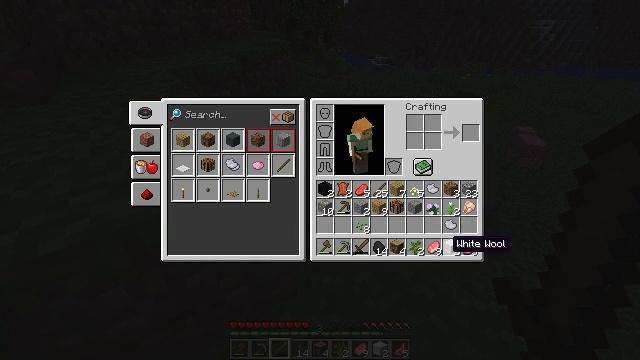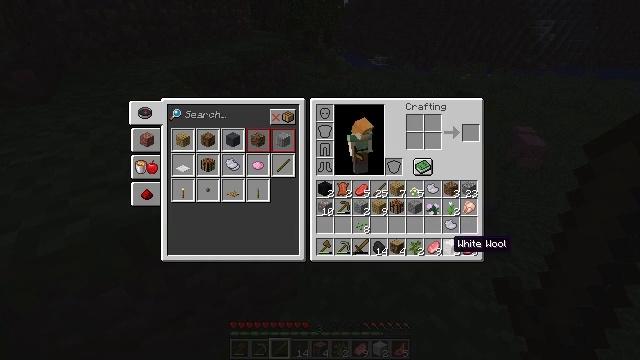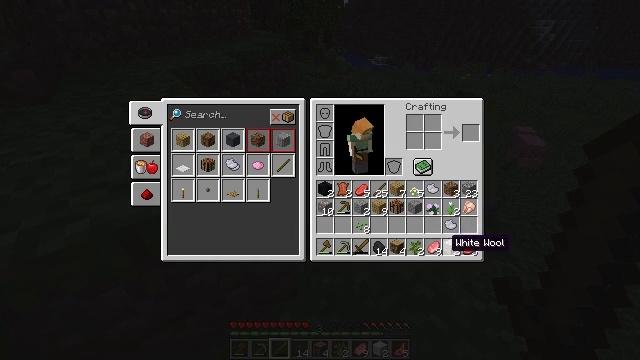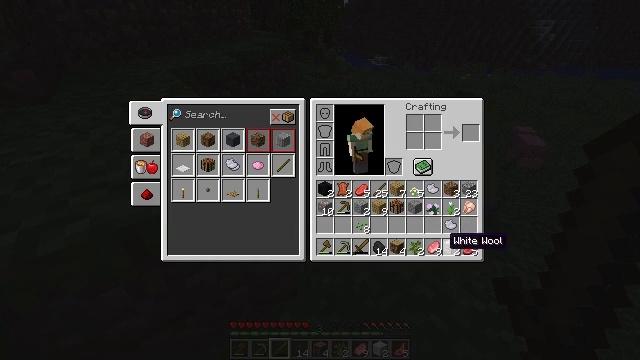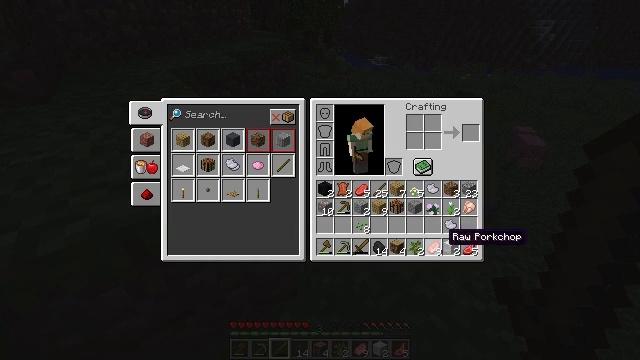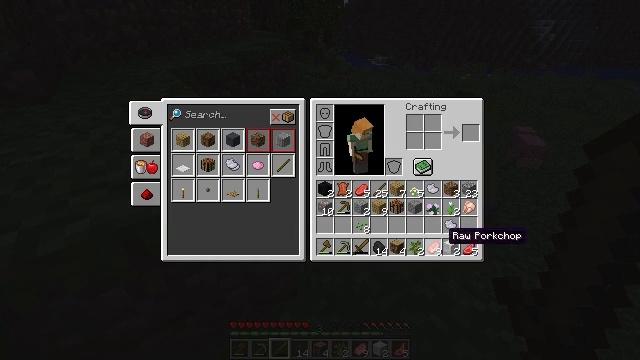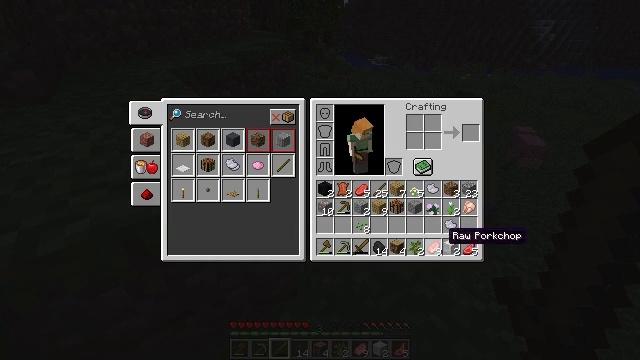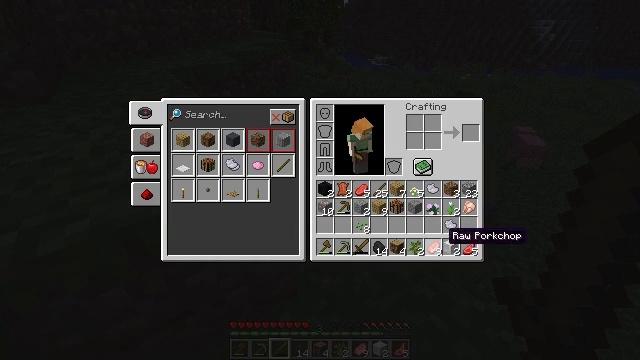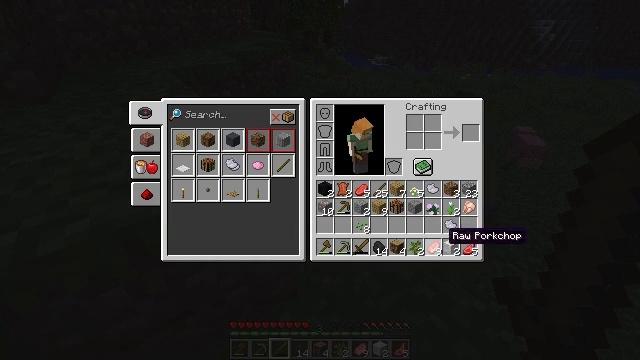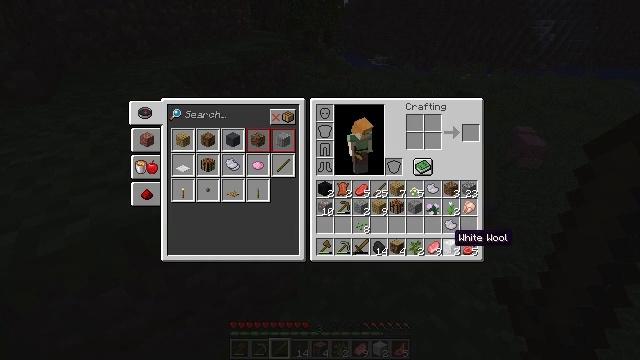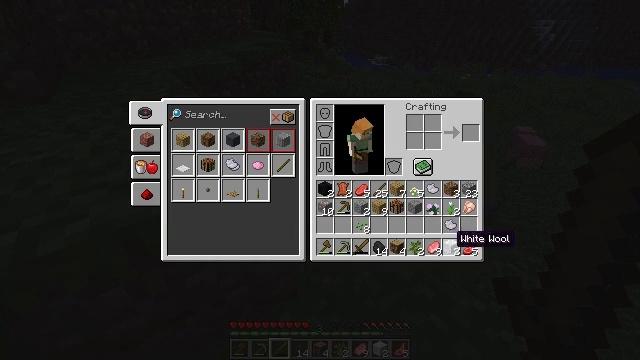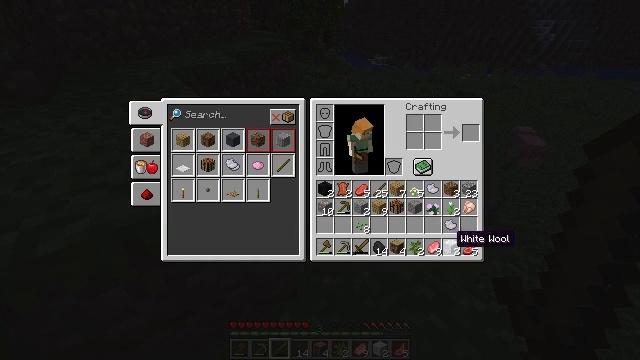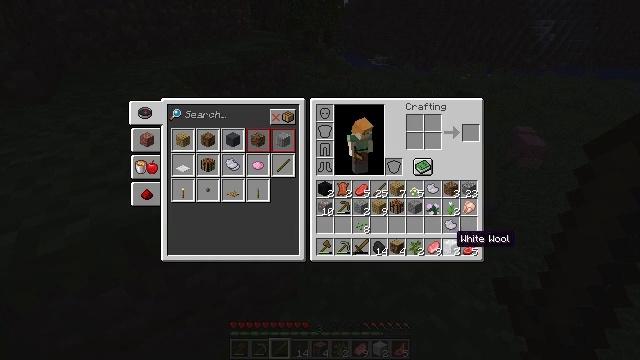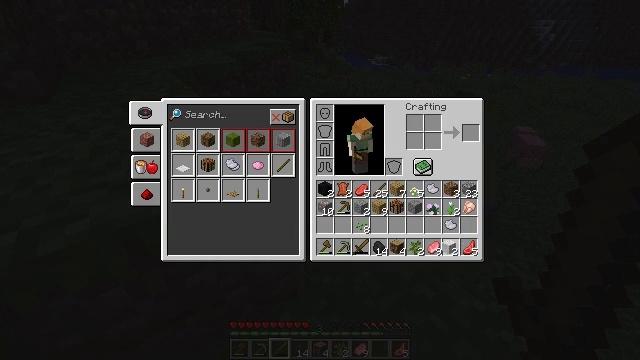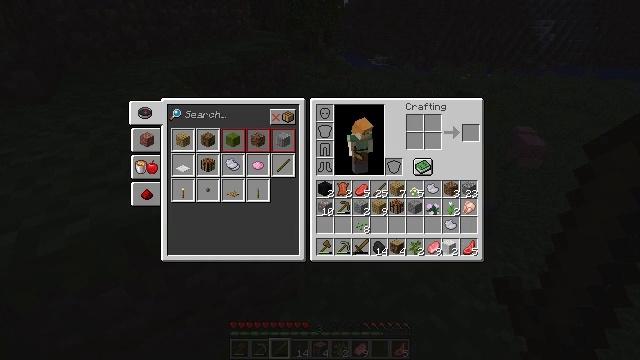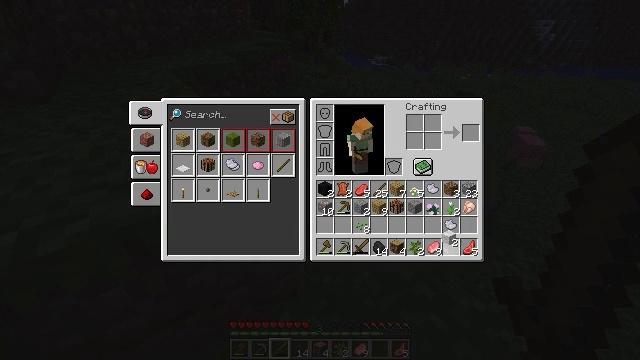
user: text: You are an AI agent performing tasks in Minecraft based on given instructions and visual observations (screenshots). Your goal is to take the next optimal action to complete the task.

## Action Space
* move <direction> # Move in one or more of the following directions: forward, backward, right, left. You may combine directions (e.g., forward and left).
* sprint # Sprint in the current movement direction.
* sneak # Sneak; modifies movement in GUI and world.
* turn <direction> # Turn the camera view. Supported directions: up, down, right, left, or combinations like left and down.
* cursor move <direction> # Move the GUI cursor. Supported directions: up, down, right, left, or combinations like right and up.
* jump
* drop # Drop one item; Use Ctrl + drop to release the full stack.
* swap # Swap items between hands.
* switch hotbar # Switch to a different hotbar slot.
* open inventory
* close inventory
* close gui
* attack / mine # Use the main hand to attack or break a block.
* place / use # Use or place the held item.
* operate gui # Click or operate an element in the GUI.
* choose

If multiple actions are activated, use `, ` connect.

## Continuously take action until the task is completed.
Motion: motion action
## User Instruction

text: Transform wool into light gray wool using a crafting table.
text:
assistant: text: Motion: no_op
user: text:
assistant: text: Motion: no_op
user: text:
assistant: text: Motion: no_op
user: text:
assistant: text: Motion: no_op
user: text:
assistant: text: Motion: no_op
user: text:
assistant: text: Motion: no_op
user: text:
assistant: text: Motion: no_op
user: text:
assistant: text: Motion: no_op
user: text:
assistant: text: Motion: no_op
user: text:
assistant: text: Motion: no_op
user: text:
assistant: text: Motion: no_op
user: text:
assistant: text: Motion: no_op
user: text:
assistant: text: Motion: operate gui
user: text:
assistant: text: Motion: operate gui
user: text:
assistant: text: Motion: cursor move up
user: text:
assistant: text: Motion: cursor move left and up
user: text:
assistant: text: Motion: cursor move left and up
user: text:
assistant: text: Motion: cursor move left and up
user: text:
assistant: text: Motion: cursor move up
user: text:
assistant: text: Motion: no_op
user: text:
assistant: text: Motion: cursor move up
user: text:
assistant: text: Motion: no_op
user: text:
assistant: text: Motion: no_op
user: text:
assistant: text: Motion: no_op
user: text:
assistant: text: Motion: no_op
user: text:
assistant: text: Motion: no_op
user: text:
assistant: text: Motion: operate gui
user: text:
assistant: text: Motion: operate gui
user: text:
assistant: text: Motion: operate gui
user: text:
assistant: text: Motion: no_op